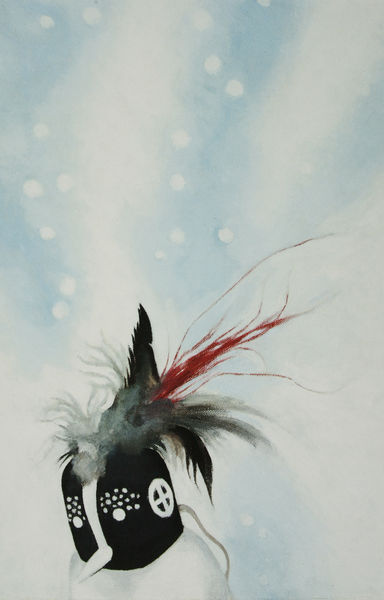
Titel: Kokopeli mit Schnee
Künstler: Georgia O'Keeffe
Institution: Privatbesitz
Schlagwörter: blau, feder, himmel, kopf, vogel, weiß, wolken, hut, nase, ohr, schwarz, blick, rot, schnee, haube, augen, federn, gefieder, gesicht, federhut, abstrakt, modern, o keiffe, striche, punkte, form, helm, schneemann, flocken